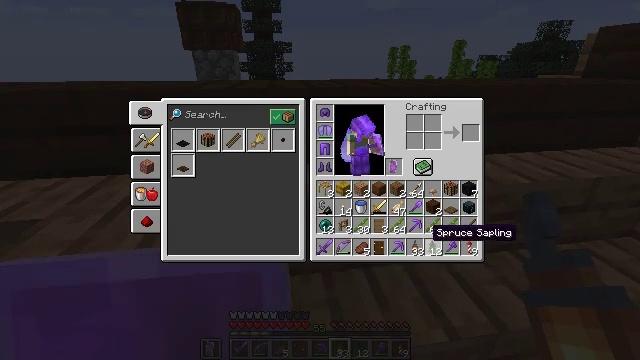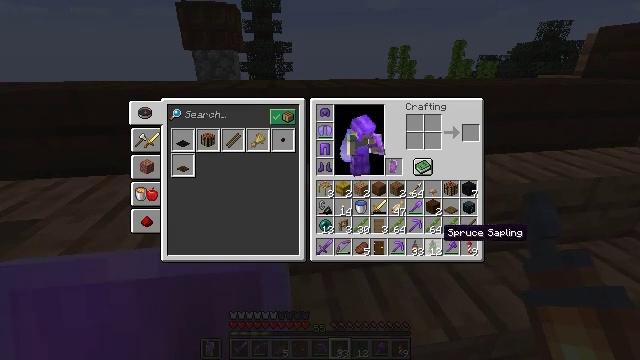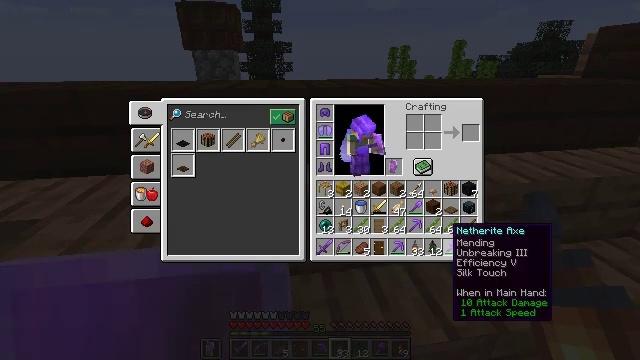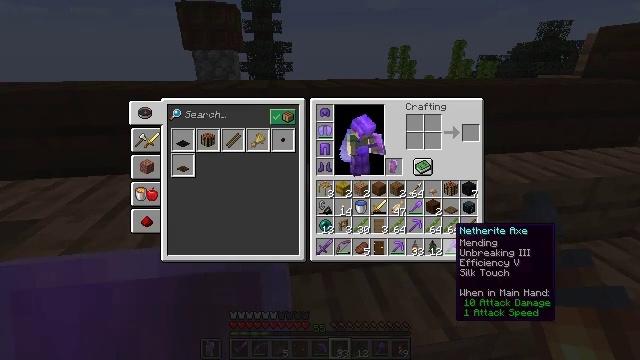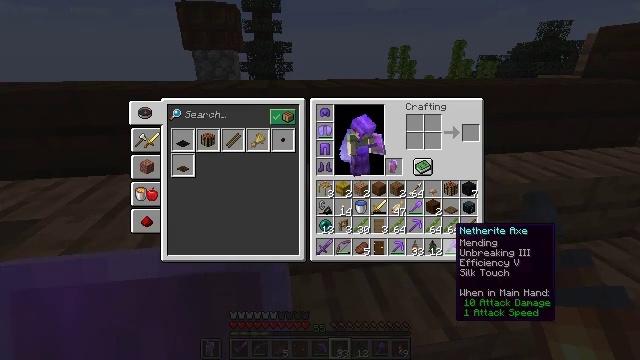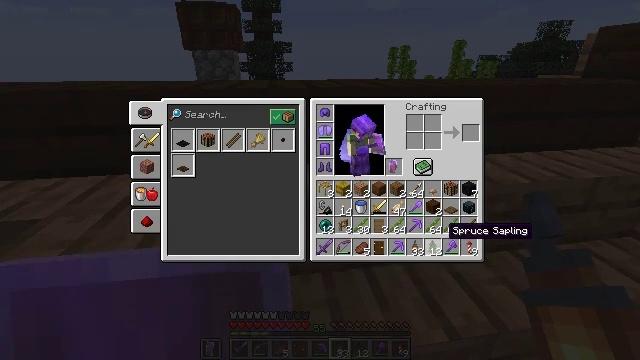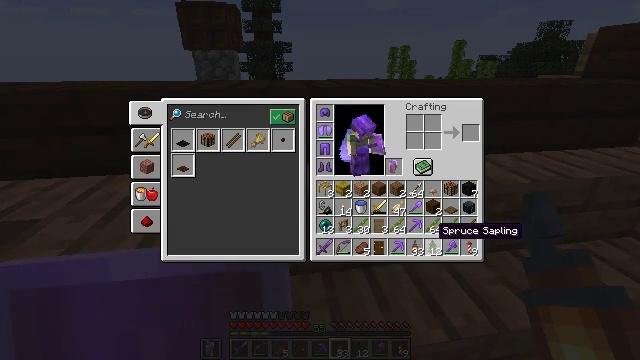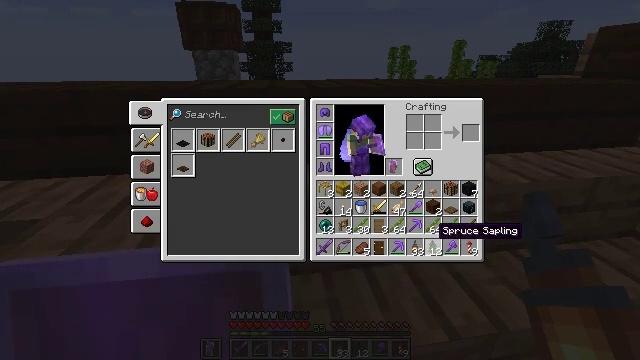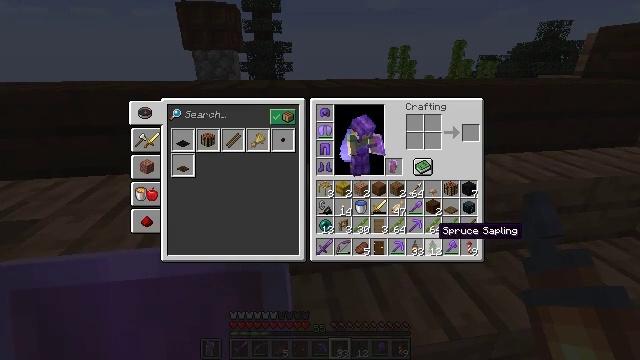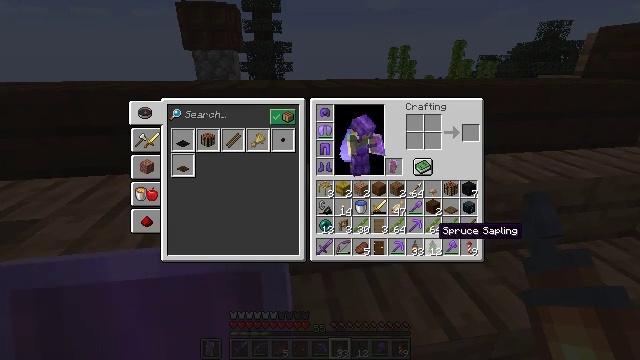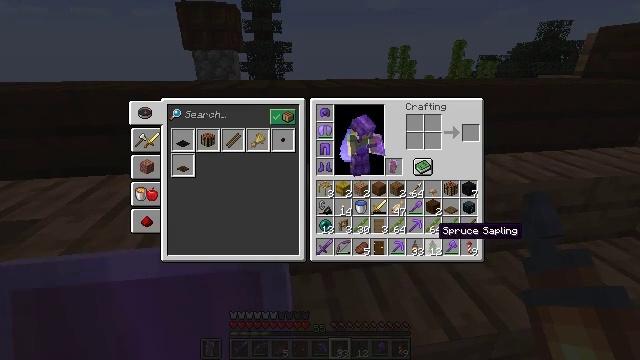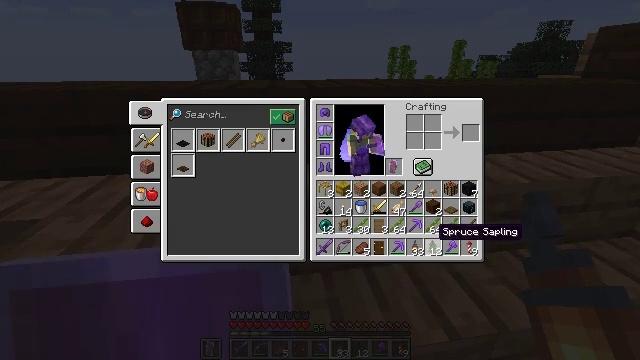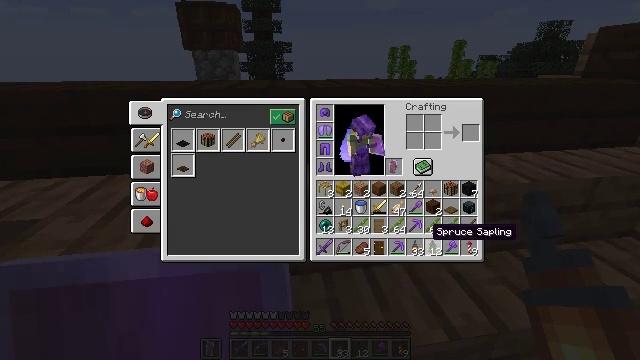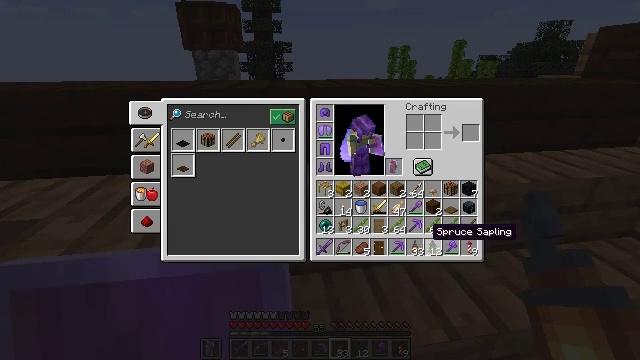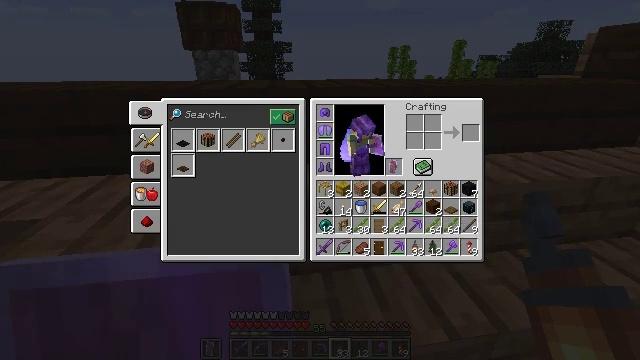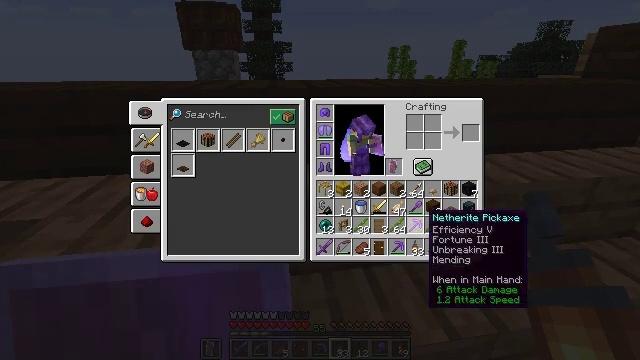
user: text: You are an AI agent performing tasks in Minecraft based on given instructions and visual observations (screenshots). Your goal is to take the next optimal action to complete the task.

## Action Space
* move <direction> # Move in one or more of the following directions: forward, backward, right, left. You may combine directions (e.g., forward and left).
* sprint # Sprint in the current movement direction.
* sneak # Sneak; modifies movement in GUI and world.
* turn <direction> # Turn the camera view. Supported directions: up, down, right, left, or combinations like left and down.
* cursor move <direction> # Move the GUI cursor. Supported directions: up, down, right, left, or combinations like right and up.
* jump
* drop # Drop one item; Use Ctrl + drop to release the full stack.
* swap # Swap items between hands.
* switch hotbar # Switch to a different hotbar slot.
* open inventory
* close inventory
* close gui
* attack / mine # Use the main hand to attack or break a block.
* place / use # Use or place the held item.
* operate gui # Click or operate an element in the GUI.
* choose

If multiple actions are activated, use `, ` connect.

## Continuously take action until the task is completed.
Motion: motion action
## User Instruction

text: Drop a brown mushroom.
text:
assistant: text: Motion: turn right
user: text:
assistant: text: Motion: turn right
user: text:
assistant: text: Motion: no_op
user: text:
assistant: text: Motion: no_op
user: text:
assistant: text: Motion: turn left
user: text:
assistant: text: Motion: turn left
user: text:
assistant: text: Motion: no_op
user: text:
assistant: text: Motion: no_op
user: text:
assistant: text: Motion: no_op
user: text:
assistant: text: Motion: no_op
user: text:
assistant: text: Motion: no_op
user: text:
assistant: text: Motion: no_op
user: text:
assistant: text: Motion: no_op
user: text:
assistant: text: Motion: no_op
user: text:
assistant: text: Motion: turn up
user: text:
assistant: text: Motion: turn up
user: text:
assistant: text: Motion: no_op
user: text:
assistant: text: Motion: no_op
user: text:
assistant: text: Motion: no_op
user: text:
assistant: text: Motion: no_op
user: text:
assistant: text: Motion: no_op
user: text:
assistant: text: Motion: turn up
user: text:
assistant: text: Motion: no_op
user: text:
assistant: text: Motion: turn up
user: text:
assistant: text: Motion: no_op
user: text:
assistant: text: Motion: no_op
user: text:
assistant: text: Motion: no_op
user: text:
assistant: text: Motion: no_op
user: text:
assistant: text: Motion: attack / mine
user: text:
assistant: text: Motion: attack / mine